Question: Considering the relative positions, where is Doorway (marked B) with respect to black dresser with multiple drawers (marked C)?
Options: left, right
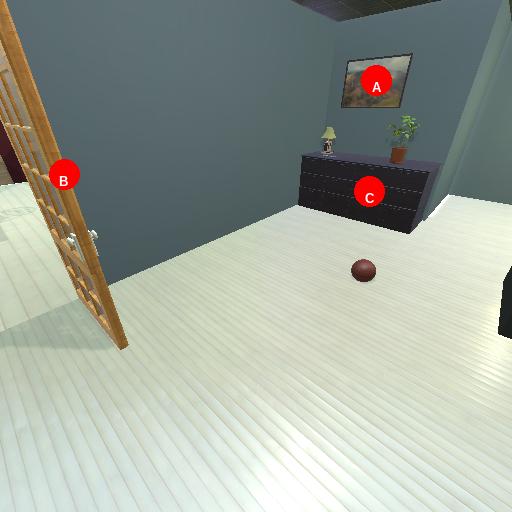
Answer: left